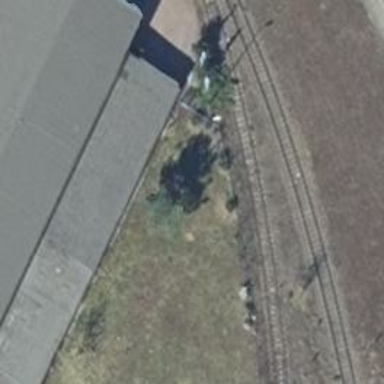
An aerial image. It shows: Railway yard in service.